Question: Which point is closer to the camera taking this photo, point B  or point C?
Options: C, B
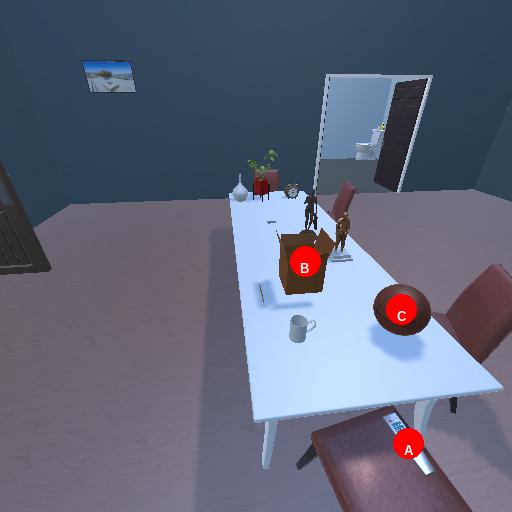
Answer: C